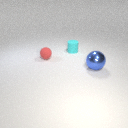
small cyan rubber cylinder behind large blue metal sphere